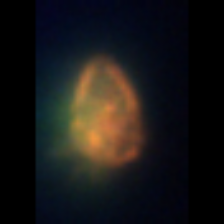
Taxon: Ciliates
Group: Other